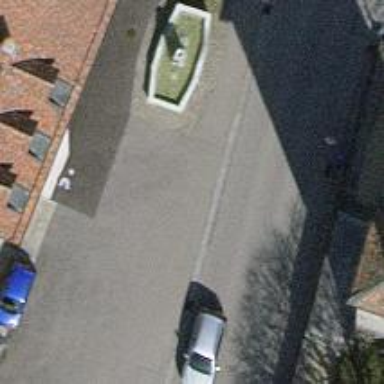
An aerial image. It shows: Beautiful fountain.